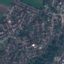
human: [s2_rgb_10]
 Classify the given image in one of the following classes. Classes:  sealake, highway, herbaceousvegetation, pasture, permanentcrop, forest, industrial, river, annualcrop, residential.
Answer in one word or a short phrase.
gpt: Residential